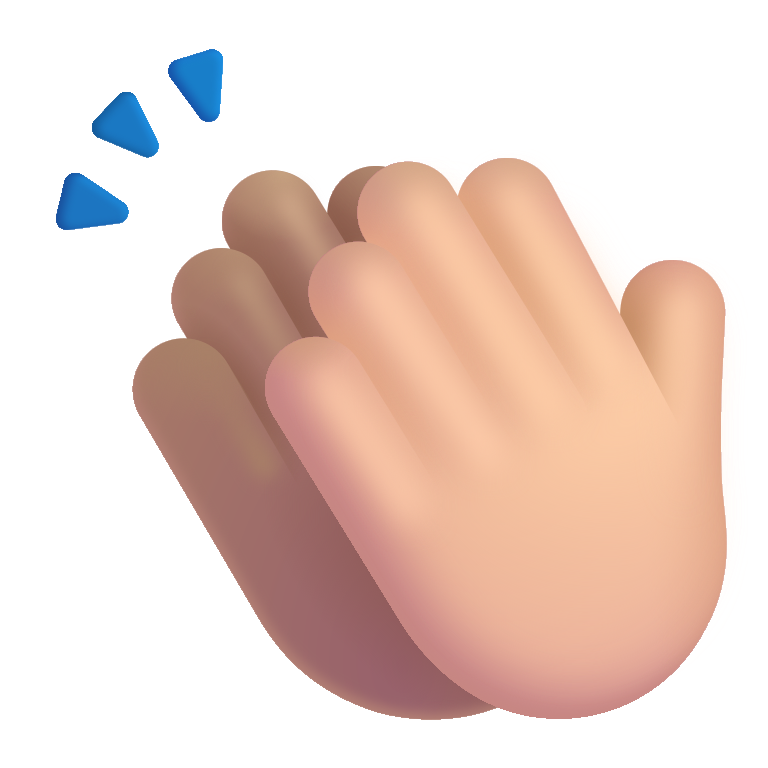
clapping hands color  light